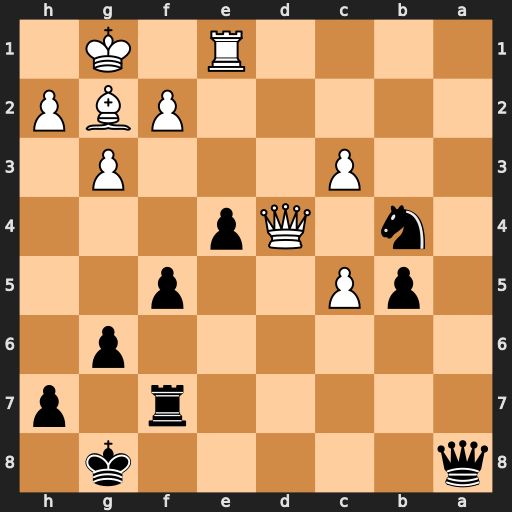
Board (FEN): q5k1/5r1p/6p1/1pP2p2/1n1Qp3/2P3P1/5PBP/4R1K1
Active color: b
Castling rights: -
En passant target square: -
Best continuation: Nc2 Bxe4 fxe4 Qxe4 Qxe4